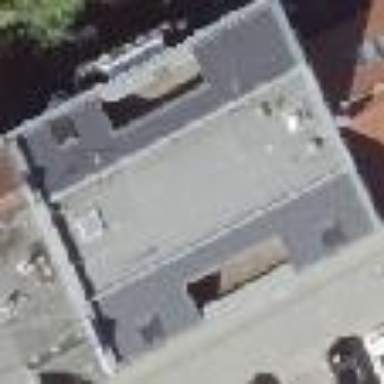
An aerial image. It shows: View of apartment building.